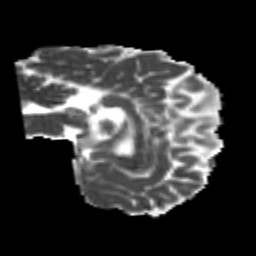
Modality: MD
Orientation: sagittal
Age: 21
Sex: male
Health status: healthy
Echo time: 0.074 s